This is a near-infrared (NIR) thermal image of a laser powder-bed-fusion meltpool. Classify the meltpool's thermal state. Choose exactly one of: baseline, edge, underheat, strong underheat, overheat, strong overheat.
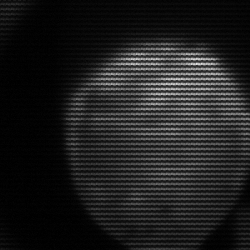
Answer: edge